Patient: sex M, age 46
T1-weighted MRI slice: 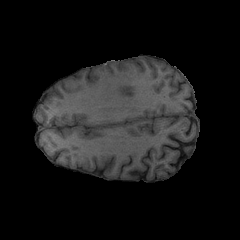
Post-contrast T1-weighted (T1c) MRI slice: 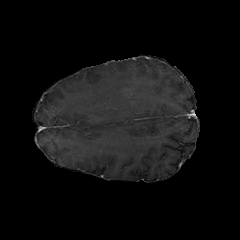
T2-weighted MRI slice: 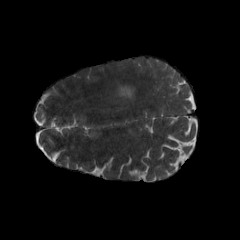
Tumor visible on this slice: yes
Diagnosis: Glioblastoma, IDH-wildtype
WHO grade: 4